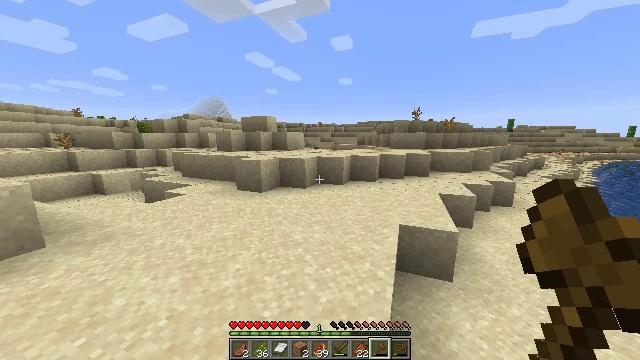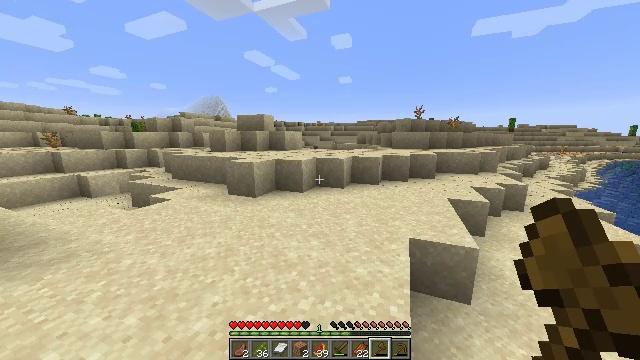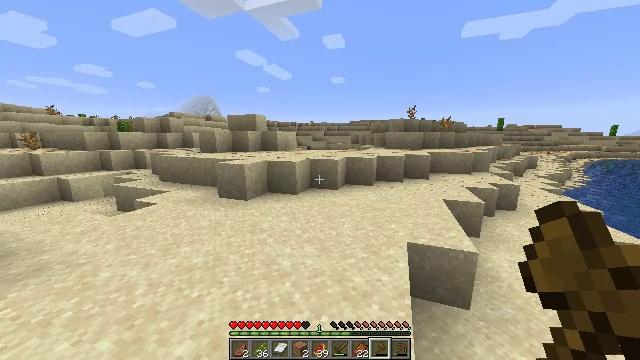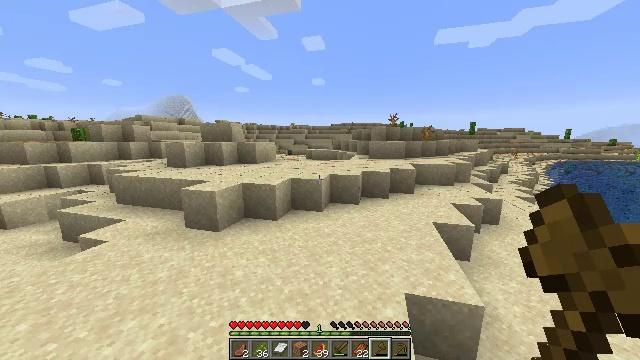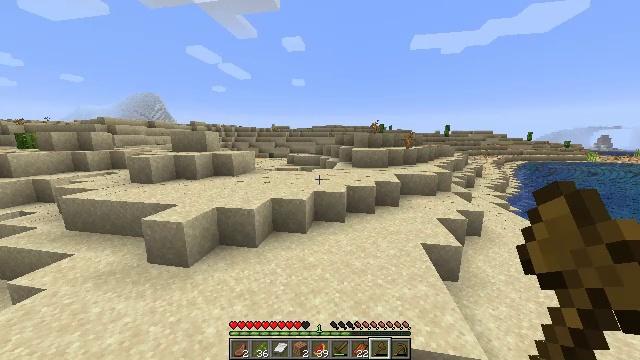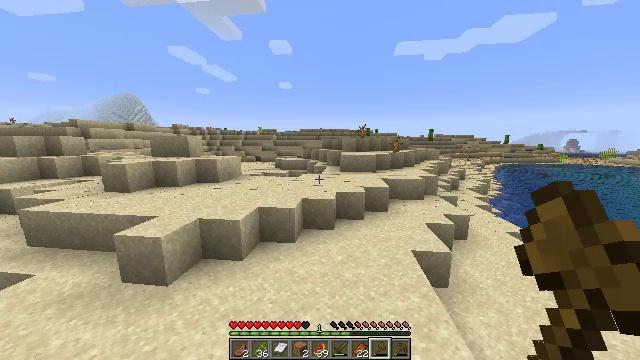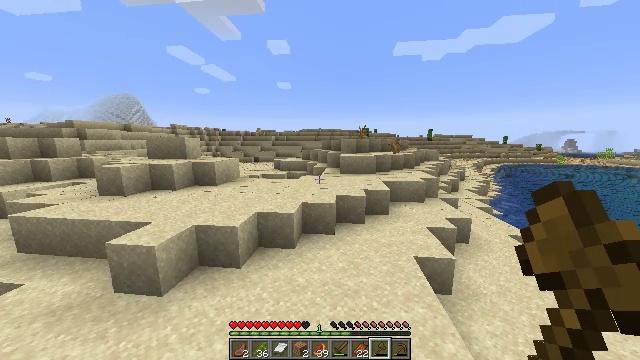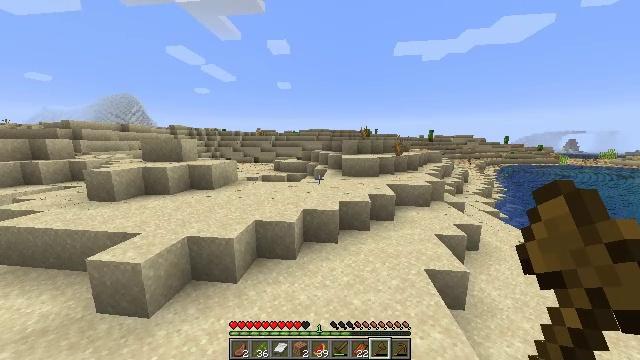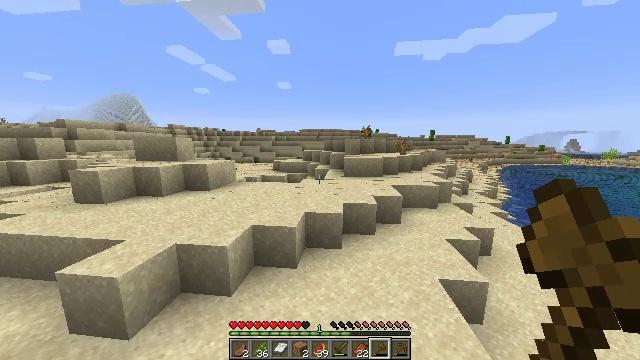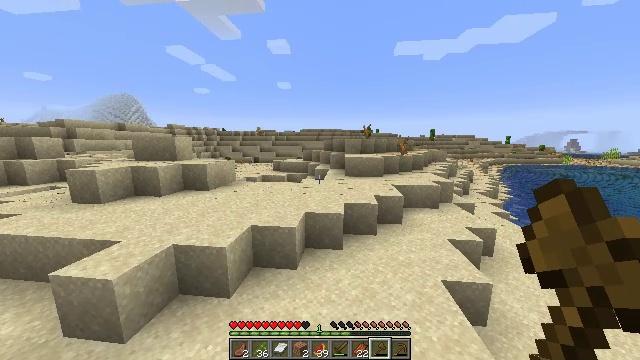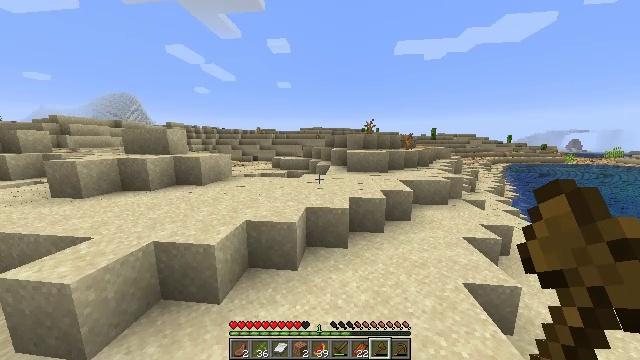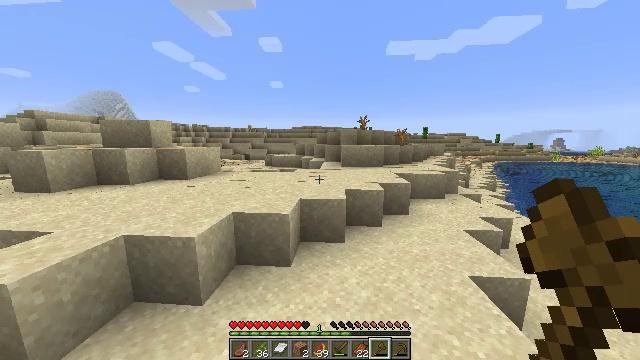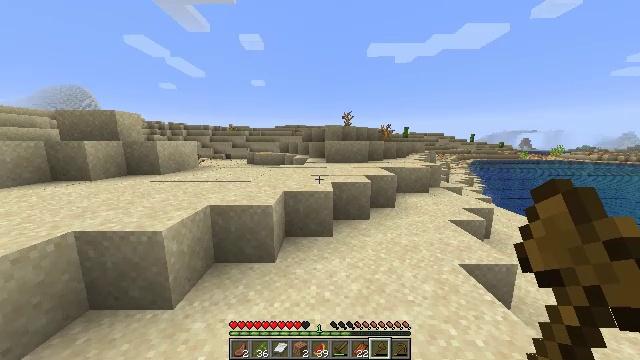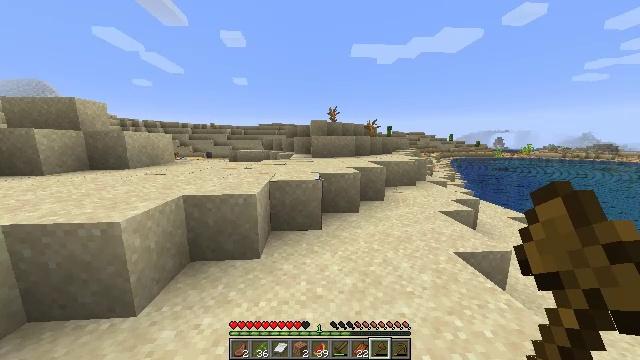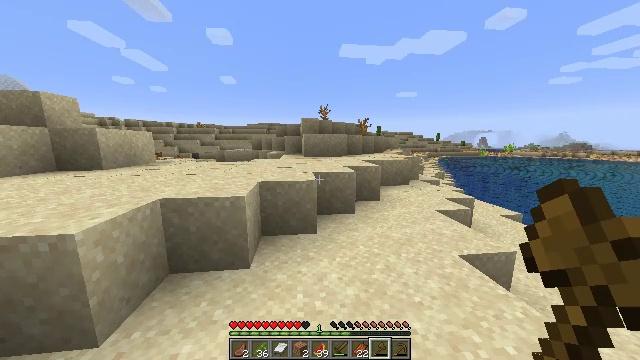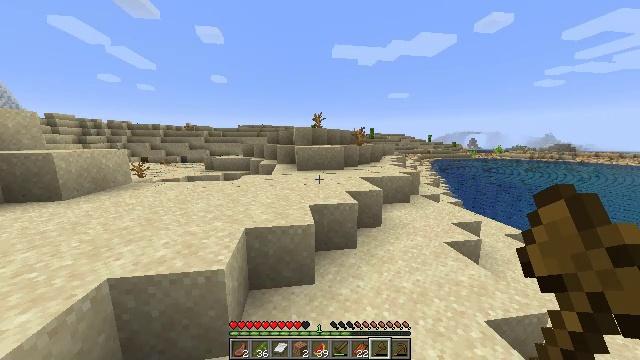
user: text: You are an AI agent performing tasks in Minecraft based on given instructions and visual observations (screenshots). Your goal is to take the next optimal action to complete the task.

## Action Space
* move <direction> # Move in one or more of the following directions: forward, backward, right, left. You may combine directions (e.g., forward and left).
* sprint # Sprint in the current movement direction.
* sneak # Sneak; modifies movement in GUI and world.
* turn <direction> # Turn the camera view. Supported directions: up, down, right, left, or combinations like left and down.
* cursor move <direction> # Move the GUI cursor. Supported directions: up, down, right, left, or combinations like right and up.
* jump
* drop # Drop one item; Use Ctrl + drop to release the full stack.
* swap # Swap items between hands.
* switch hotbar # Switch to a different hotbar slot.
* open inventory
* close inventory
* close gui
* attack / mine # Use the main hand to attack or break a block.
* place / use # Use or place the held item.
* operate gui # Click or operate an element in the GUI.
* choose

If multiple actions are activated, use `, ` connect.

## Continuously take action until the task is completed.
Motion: motion action
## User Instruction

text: Collect the cactus block.
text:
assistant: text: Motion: move forward, sprint, jump
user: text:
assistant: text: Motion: move forward, sprint, turn right, jump
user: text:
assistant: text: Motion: move forward, sprint, turn right, jump
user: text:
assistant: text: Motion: move forward, turn right, jump
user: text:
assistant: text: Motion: move forward, turn right, jump
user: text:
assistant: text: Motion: move forward, jump
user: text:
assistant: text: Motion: move forward, jump
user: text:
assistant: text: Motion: move forward, jump
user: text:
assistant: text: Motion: move forward, jump
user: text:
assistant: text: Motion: move forward, jump
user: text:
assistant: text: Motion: move forward, turn right, jump
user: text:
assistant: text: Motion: move forward, turn right, jump
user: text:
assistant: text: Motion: move forward, sprint, turn right, jump
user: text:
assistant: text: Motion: move forward, sprint, turn right, jump
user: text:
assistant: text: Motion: move forward, sprint, turn right, jump
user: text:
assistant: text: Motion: move forward, sprint, turn right, jump
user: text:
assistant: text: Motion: move forward, turn right, jump
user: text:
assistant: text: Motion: move forward, turn right, jump
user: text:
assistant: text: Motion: move forward, jump
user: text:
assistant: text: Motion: move forward, jump
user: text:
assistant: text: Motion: move forward, jump
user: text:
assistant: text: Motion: move forward, jump
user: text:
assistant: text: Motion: move forward, sprint, jump
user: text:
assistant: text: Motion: move forward, sprint, jump
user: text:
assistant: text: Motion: move forward, sprint, jump
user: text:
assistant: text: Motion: move forward, sprint, jump
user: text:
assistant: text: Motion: move forward, jump
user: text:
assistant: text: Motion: move forward, jump
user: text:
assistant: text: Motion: move forward, jump
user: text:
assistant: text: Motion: move forward, jump